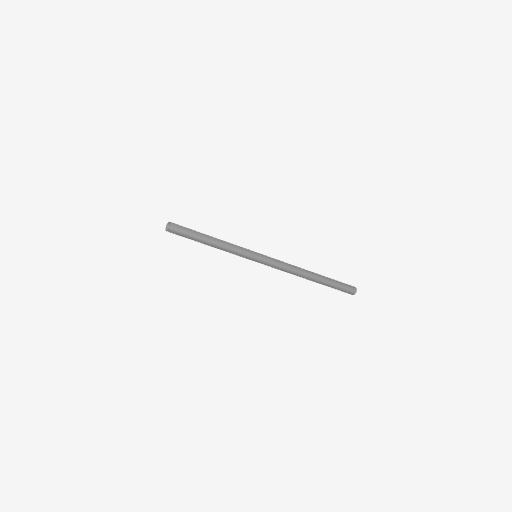
Part: AluminumTube10ID12OD300